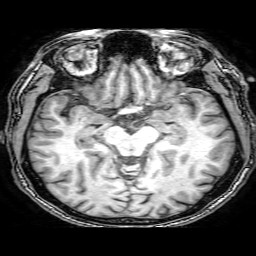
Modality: T1w
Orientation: coronal
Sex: male
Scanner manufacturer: philips
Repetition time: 0.008228 s
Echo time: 0.00378 s